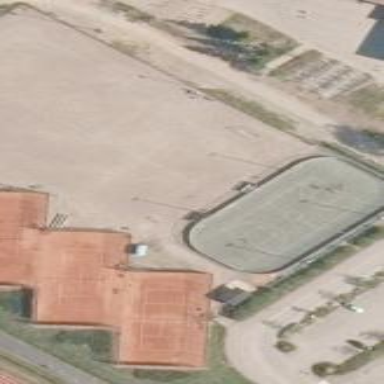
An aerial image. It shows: Basketball court located in leisure land pitch.